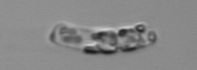
Label: Guinardia_striata